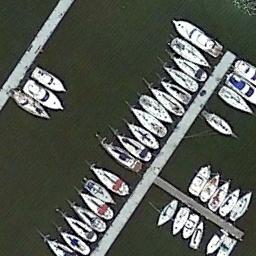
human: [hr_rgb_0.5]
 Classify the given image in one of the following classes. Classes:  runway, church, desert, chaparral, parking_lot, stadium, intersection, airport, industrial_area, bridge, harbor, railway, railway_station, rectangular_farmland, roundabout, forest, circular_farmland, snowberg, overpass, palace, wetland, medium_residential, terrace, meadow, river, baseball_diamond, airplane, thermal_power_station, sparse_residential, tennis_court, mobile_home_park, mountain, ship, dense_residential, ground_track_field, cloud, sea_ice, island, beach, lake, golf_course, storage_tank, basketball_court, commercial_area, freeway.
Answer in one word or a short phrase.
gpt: harbor